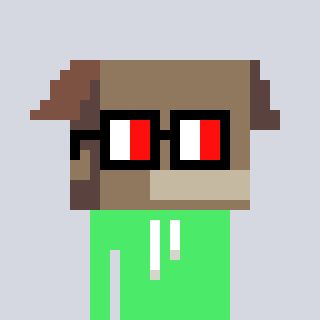
a pixel art character with square glasses with black frames and red eyes, a box-shaped head and a teal-colored body on a cool background